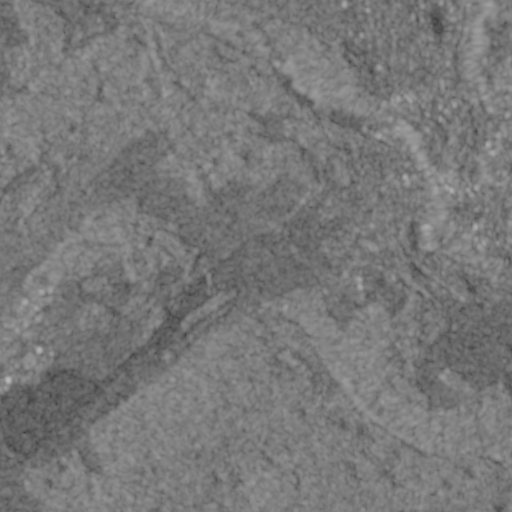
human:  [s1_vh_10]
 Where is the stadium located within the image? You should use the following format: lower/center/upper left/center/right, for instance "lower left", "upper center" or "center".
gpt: The stadium is located in the upper right of the image.
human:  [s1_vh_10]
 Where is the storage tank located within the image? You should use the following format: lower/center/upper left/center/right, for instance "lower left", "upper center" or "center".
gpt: The storage tank is located in the lower left of the image.
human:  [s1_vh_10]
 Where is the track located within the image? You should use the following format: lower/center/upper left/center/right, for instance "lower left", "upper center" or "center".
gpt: The track is located in the upper right of the image.
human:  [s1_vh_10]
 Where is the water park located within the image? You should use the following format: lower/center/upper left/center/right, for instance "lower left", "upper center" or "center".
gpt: The water park is located in the upper right of the image.
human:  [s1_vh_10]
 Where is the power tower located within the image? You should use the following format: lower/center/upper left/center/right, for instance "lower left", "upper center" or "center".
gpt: There is no power tower in the image.

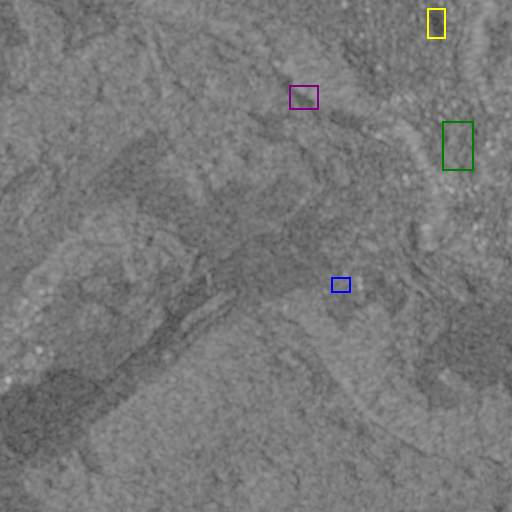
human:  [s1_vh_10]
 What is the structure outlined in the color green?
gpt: The structure outlined in green is a park.
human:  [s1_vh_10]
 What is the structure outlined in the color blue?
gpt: The structure outlined in blue is a parking lot.
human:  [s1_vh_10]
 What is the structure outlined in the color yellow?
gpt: The structure outlined in yellow is a stadium.
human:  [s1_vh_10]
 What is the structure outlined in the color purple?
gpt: The structure outlined in purple is a water park.
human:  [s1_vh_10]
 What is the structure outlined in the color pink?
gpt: There is no pink outline.